Question: I have some HTML5 videos with animated GIFs as fallback. Sadly, the GIFs are being loaded even though HTML5 video is supported.
If not, I will just use jquery but wanted to know if there was a non-js solution.
'''
<video>
<source src="animation-1.mp4" type="video/mp4">
<img src="animation-1.gif">
</video>
<video>
<source src="animation-2.mp4" type="video/mp4">
<img src="animation-2.gif">
</video>
<video>
<source src="animation-3.mp4" type="video/mp4">
<img src="animation-3.gif">
</video>
'''
Network inspector shows that Firefox (and also Chrome) are definitely downloading the GIFs:

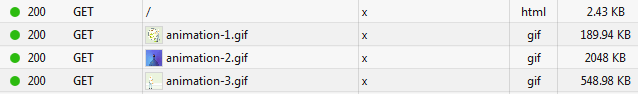
Answer: I never found an answer to this, so I simply changed 'src' to 'data-src' on the fallback GIFs, and if IE8 or earlier was detected I changed it back to 'src' using javascript.